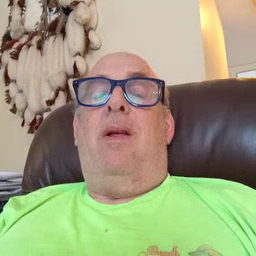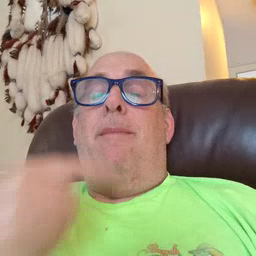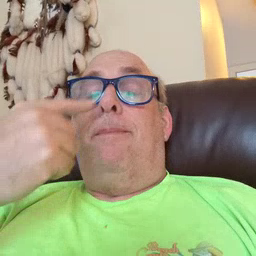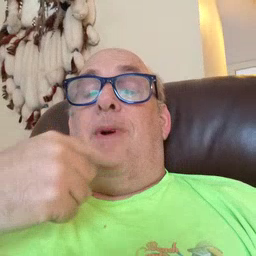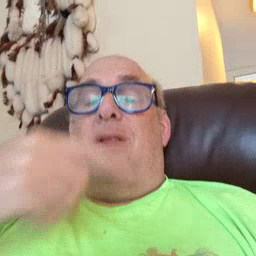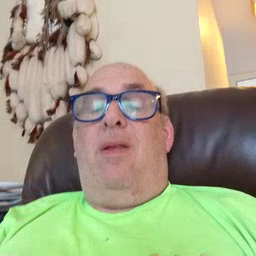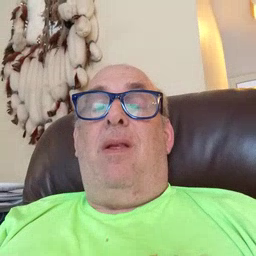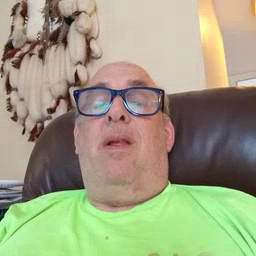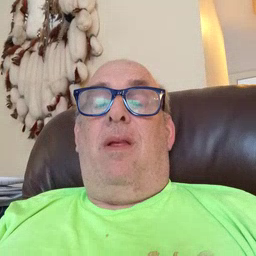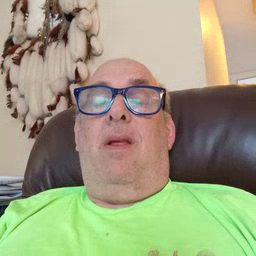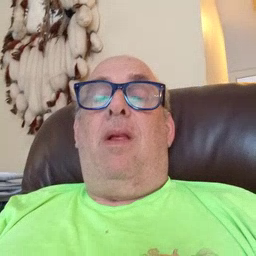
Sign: mouth